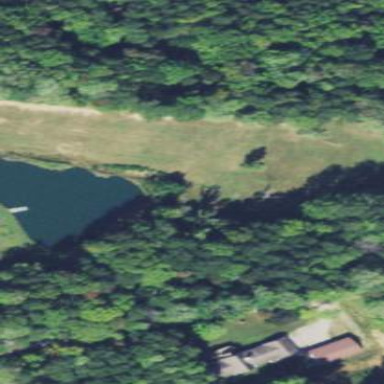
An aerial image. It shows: Pond with natural water.